Field crop: tomato
Growth stage: 2
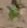
Species: solanum